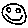
Label: smiley face